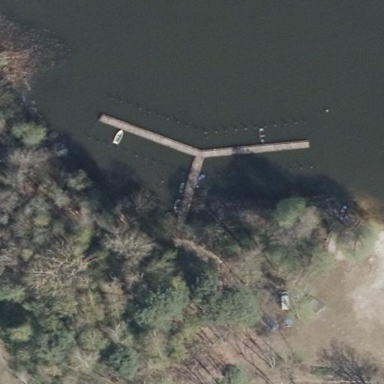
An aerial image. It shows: Man-made pier.